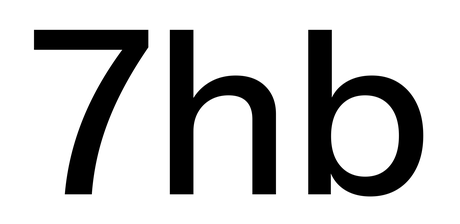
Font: InstrumentSans_Medium